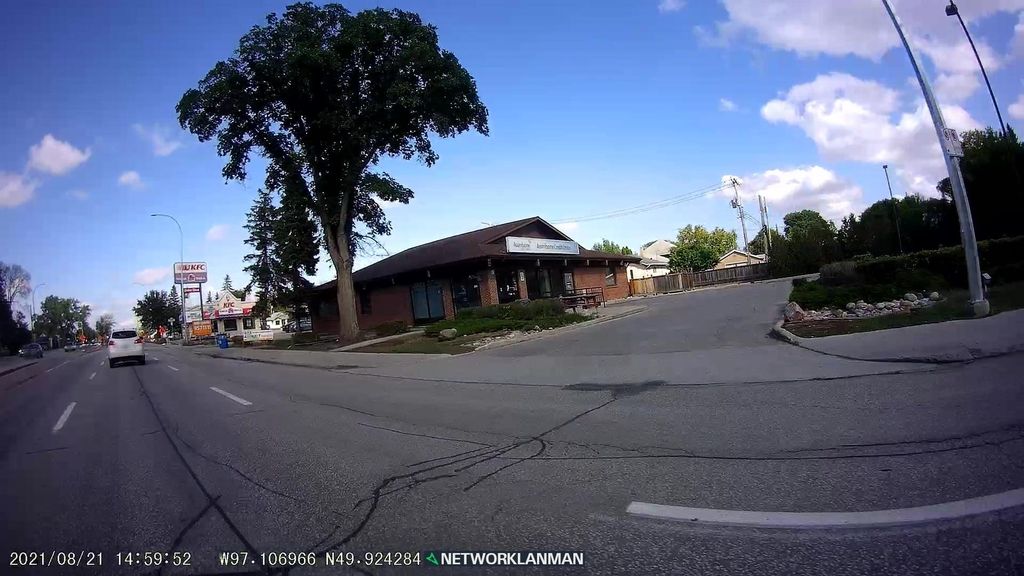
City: winnipeg